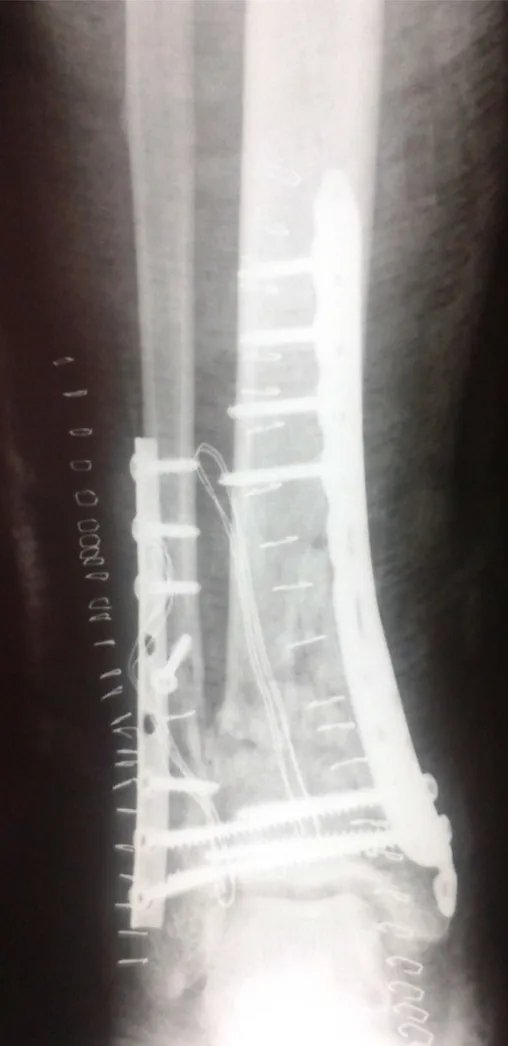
Postoperative anteroposterior lower extremity radiograph showing the internal fixation of the pilon fracture.
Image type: radiology (x_ray)